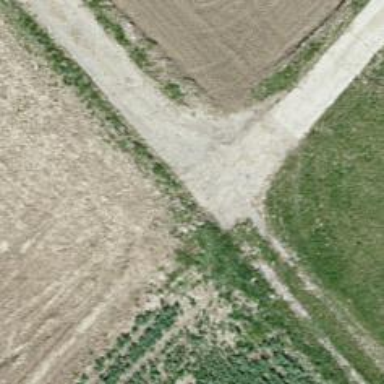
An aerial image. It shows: Grass track road with tracktype of grade1.